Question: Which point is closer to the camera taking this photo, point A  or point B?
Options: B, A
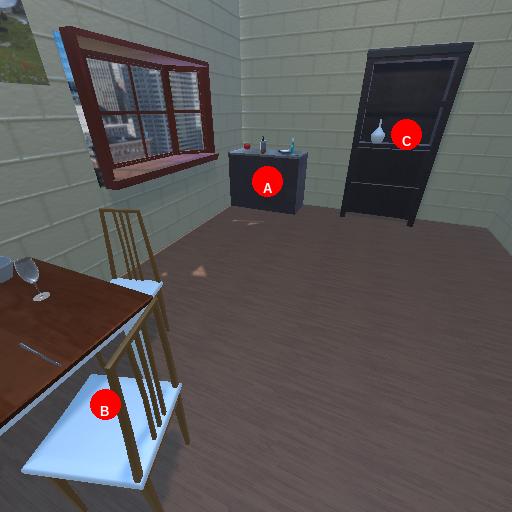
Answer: B